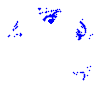
Particle: pion